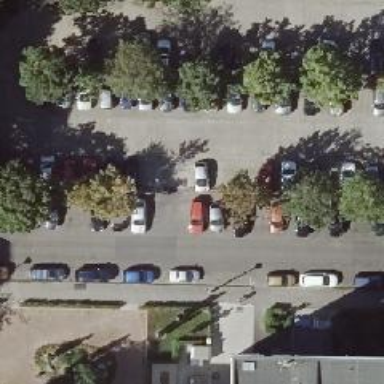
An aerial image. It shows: Parking aisle with concrete surface.